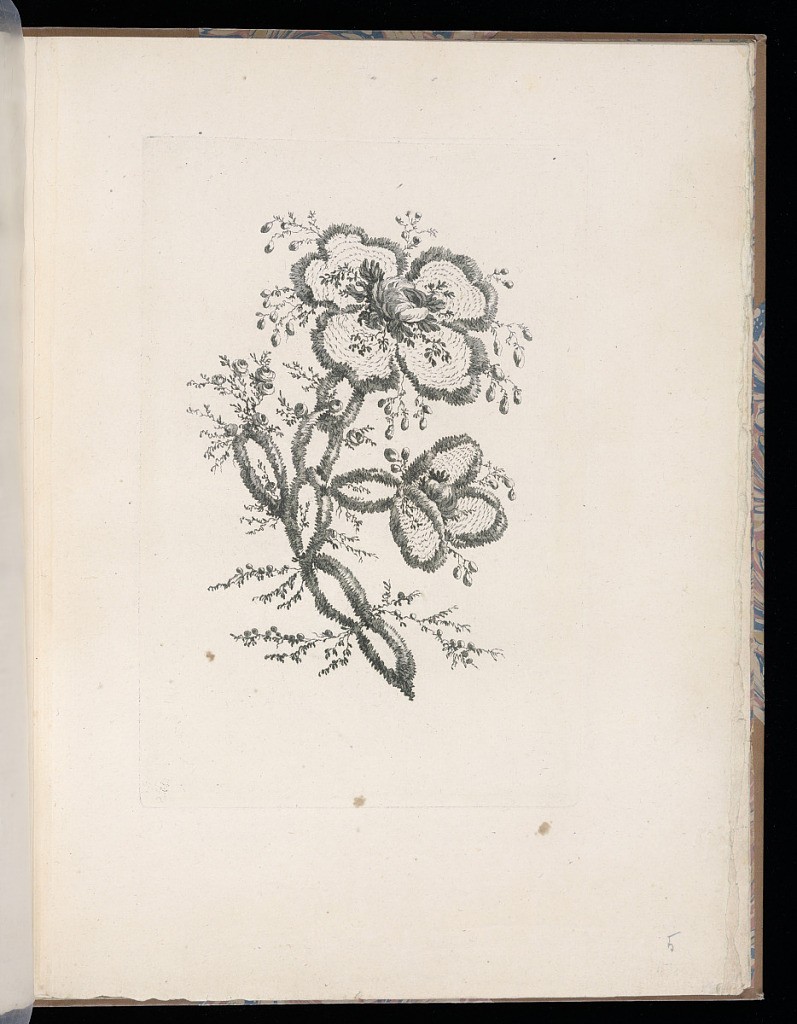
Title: Spray of Flowers
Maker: Arnault-Eloi Gautier-Dagoty, French, 1741 – 1783
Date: mid- 18th–late 18th century
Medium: Etching on laid paper
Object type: Print
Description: Design for a fantastical chinoiserie spray of flowers with leaves and stems.